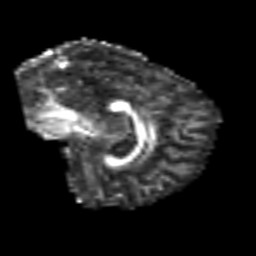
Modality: FA
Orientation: sagittal
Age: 39
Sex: female
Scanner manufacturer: siemens
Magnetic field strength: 3 T
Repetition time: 6.1 s
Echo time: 0.101 s